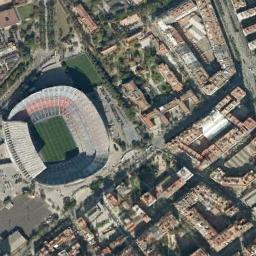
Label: stadium